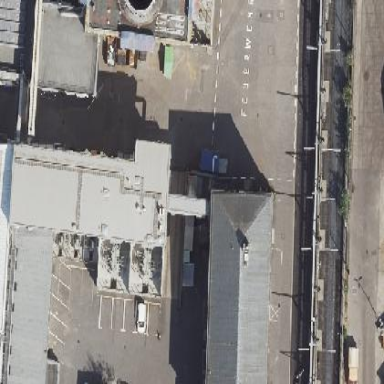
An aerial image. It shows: Building that houses power substation.